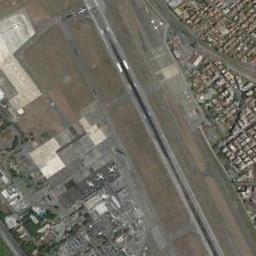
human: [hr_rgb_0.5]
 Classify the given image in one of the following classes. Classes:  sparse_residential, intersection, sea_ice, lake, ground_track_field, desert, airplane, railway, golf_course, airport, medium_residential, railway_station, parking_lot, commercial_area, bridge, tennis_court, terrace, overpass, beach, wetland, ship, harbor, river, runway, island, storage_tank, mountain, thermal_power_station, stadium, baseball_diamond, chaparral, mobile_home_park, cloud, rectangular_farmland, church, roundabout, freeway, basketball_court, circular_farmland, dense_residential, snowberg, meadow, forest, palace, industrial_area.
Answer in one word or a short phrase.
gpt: airport